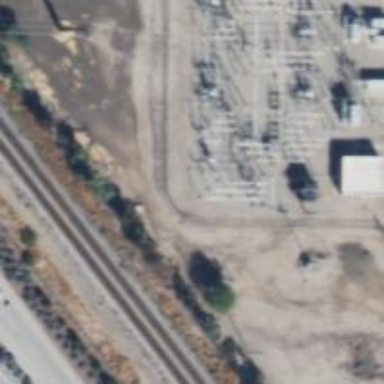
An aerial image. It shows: Switch used for power control.